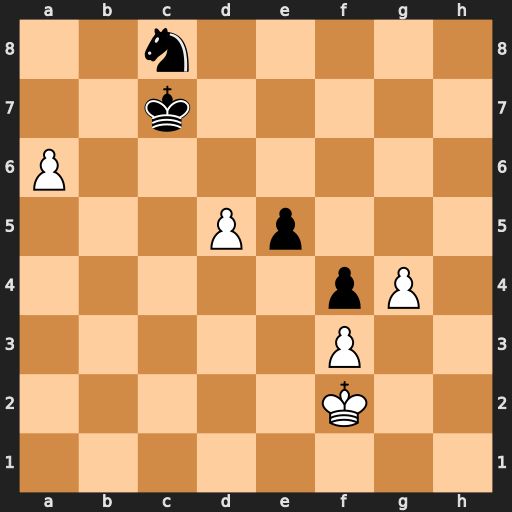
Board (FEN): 2n5/2k5/P7/3Pp3/5pP1/5P2/5K2/8
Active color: w
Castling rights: -
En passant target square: -
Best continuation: g5 Nb6 a7 Kb7 d6 Nd7 g6 Kxa7 g7 Kb6 g8=Q